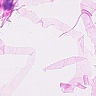
Metastatic tissue present: no